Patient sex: F
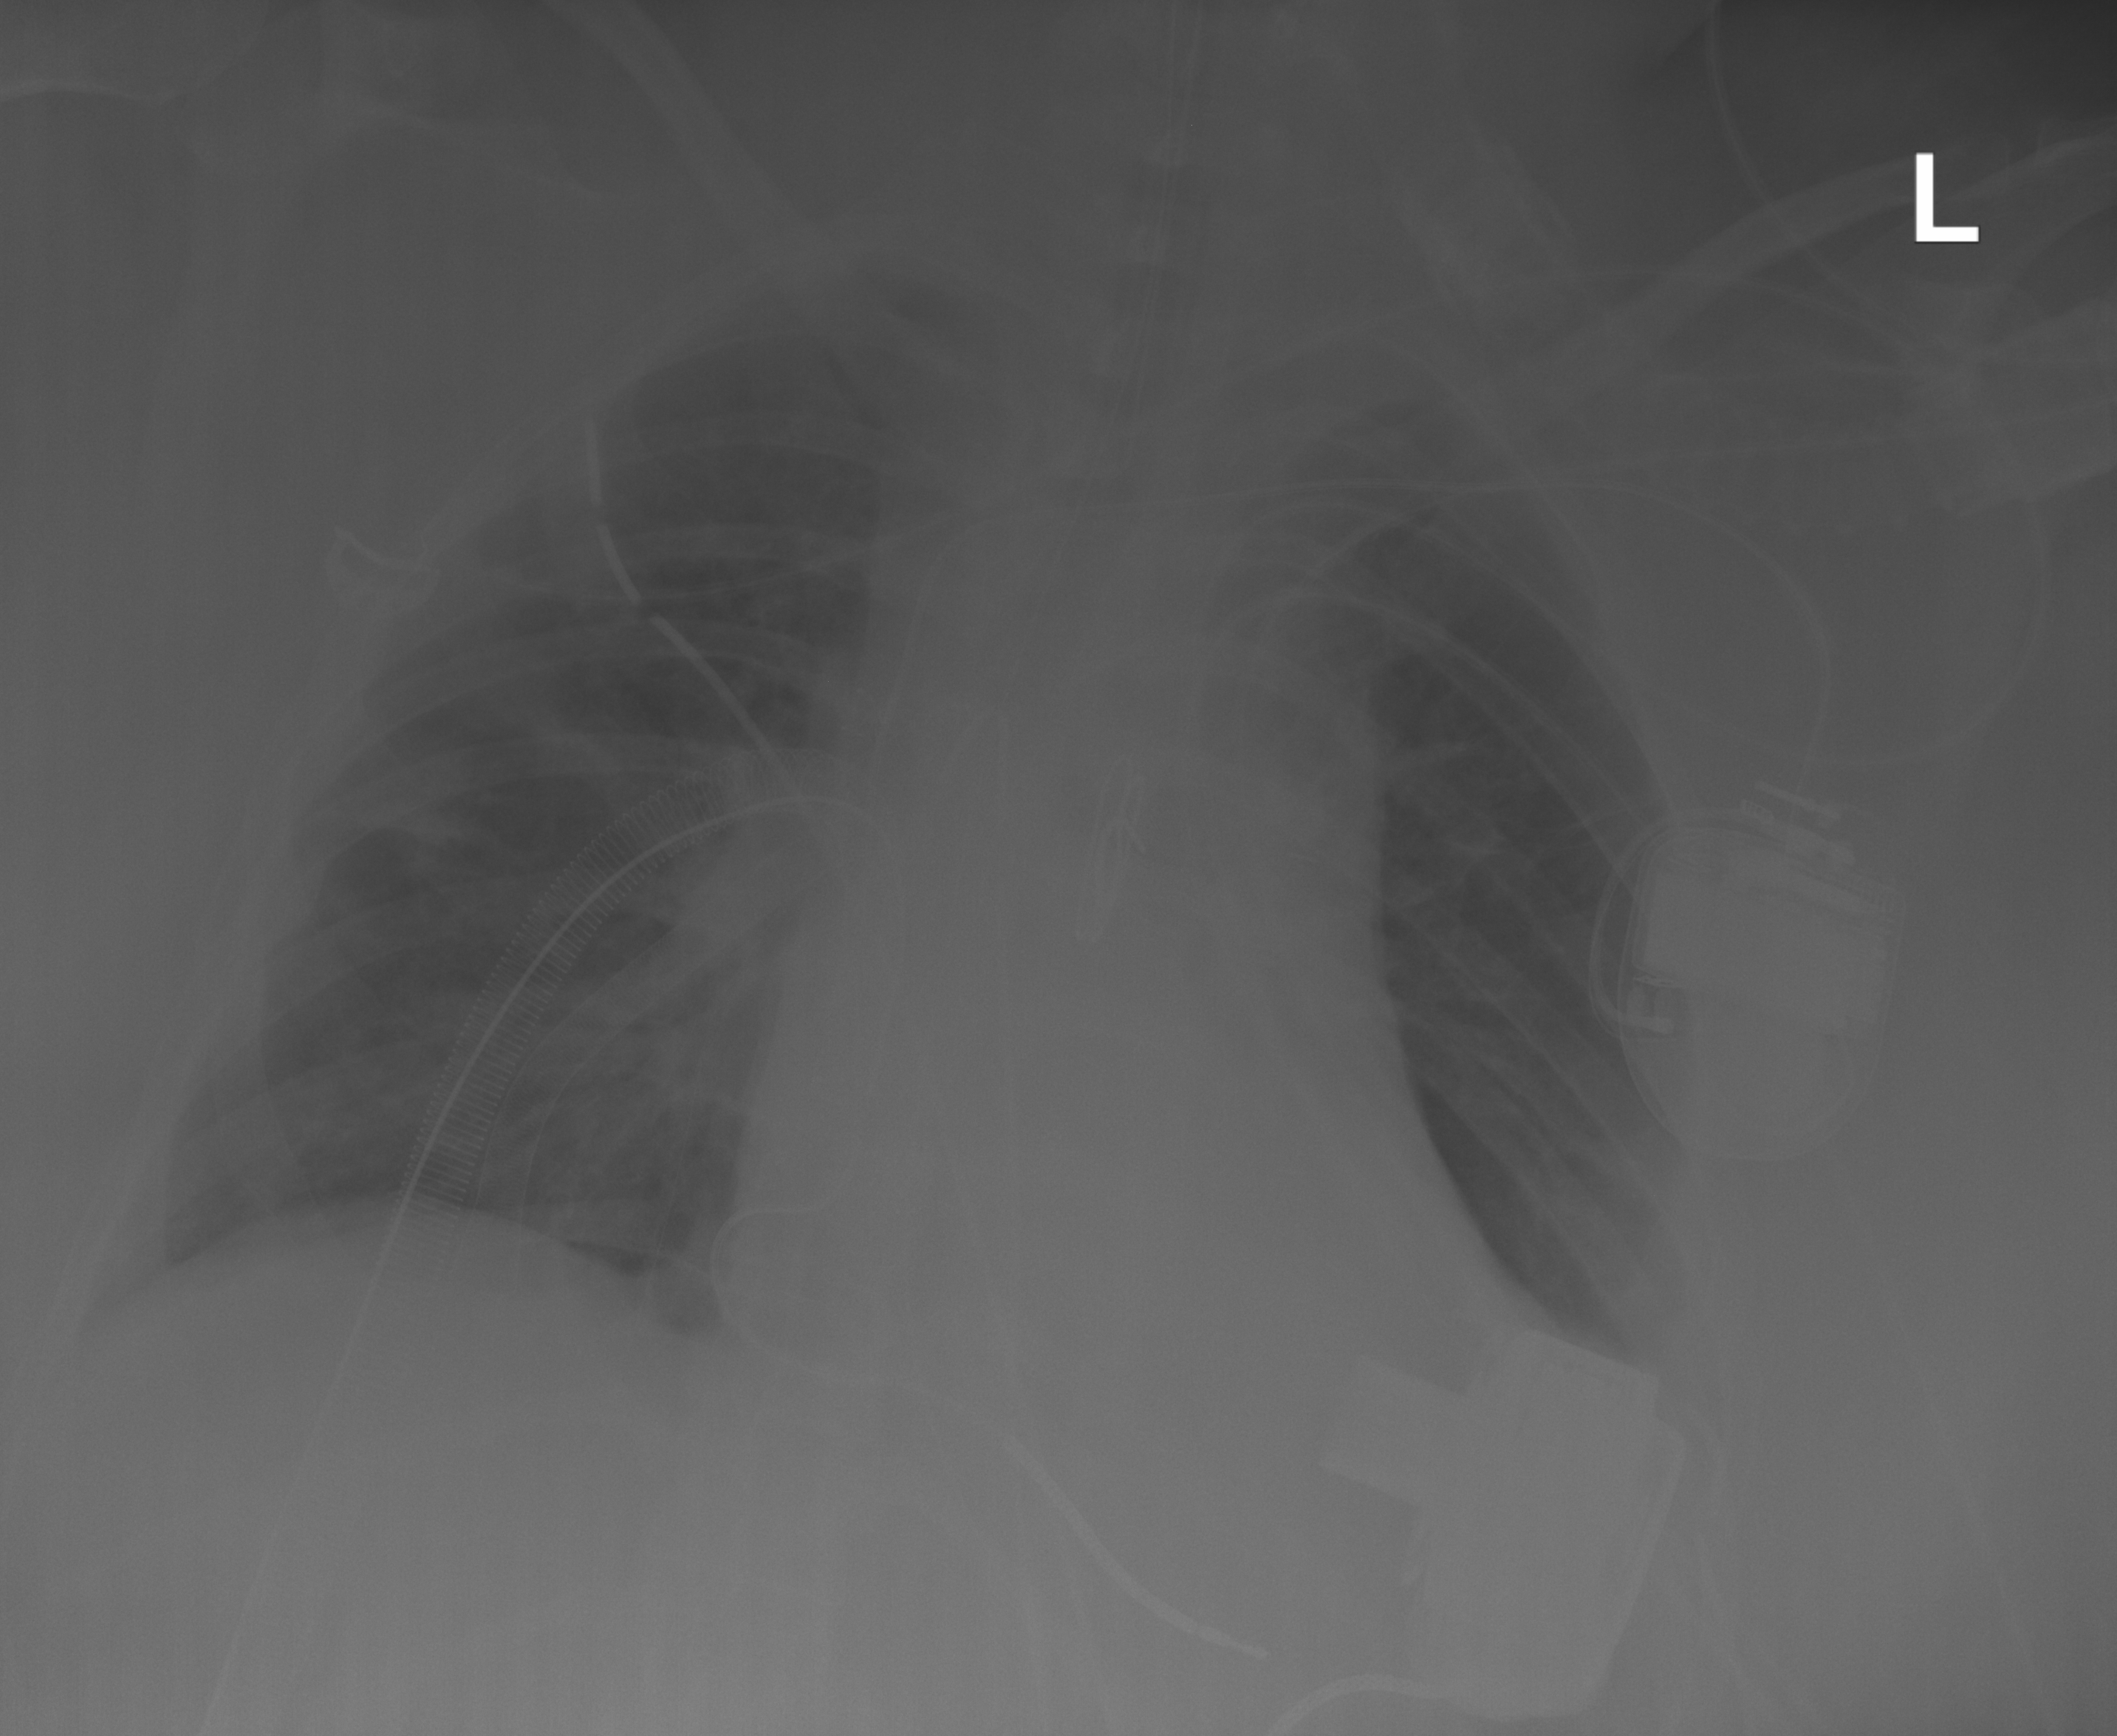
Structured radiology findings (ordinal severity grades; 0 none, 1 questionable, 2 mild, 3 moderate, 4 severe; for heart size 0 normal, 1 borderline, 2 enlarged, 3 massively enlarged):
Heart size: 0
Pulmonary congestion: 0
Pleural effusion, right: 0
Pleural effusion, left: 2
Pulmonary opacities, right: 0
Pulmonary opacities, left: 0
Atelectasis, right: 0
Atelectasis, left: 2